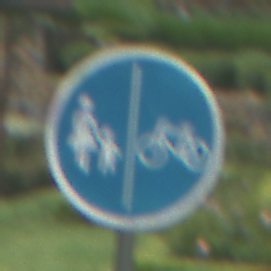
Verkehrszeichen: GetrennterRadUndGehwegRadwegRechts
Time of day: Midday
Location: Outdoor (Nature)
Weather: PartlyCloudy
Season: NotSpecified
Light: Natural